Question: I am currently working with a line chart where x axis = Period length (last 12 months from current date), y axis = Purchase value. However, I have data (Purchase figures) only from 2012 December but my chart starts showing the line from 2012 August. This means, there is no data prior to Jan 2013 and line must start from month Jan.
Problem: the chart shows Marker options (circle) even for the months where there is no data. the circles are shown on the grid 0.
Question: how can I remove the circles where there is no data?
Tried: hideZeros : true, but this seems work for 'pointLabels' only.
'''
,markerOptions: {
show: true,
style: 'filledCircle',
}
'''

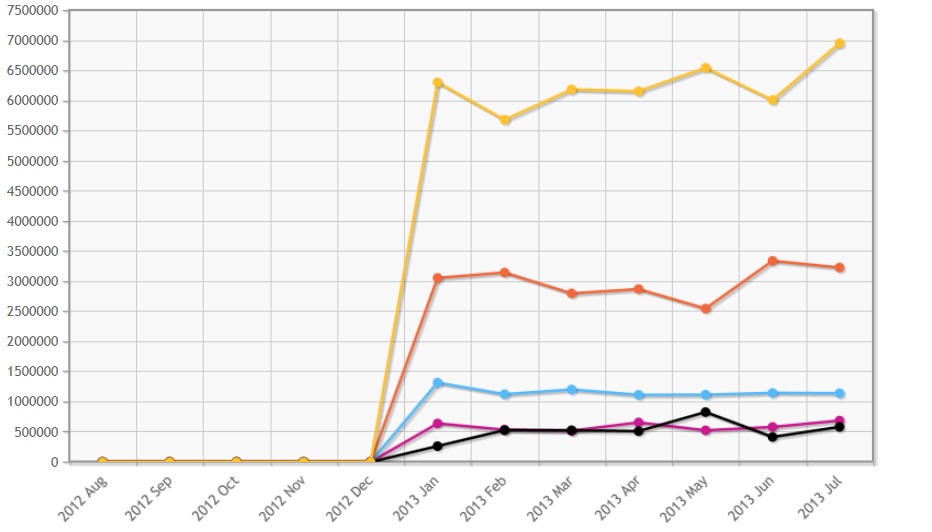
Answer: Prior to plot your data, you can delete those who have NULL (or 0) value, you will not see them on your plot then.